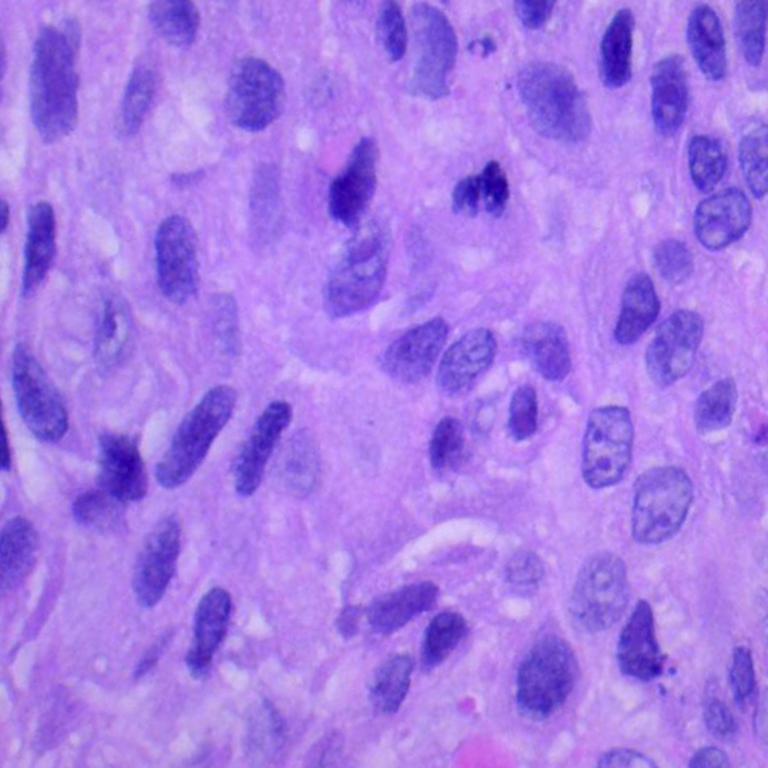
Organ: lung
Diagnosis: squamous carcinomas